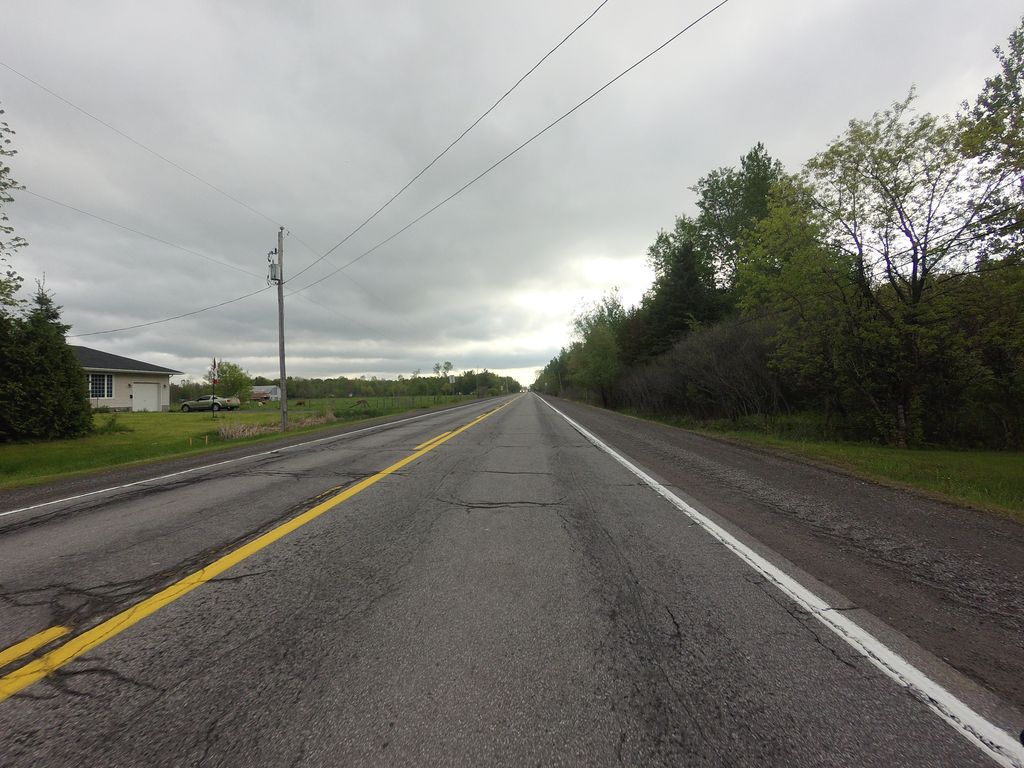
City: ottawa-gatineau